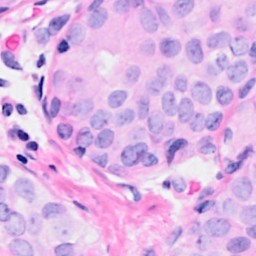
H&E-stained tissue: Breast